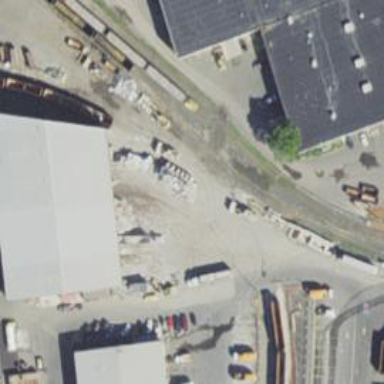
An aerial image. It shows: Rail spur service.